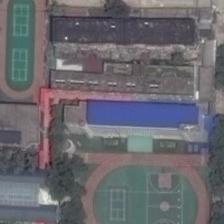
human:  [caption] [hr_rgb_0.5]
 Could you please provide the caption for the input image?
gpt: two playgrounds are surrounded by some green trees and many buildings separately .

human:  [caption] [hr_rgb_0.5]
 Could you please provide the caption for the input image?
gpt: two playgrounds are semi-surrounded by many buildings separately .

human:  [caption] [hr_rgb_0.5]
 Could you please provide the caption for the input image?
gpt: two oval-shaped stadiums, including a slender one and a round one, all nestled in densely populated areas .

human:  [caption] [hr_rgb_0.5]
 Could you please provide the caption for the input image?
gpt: many buildings and some green trees are around two playgrounds separately .

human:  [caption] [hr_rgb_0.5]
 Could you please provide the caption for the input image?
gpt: two playgrounds are surrounded by some green trees and many buildings separately .